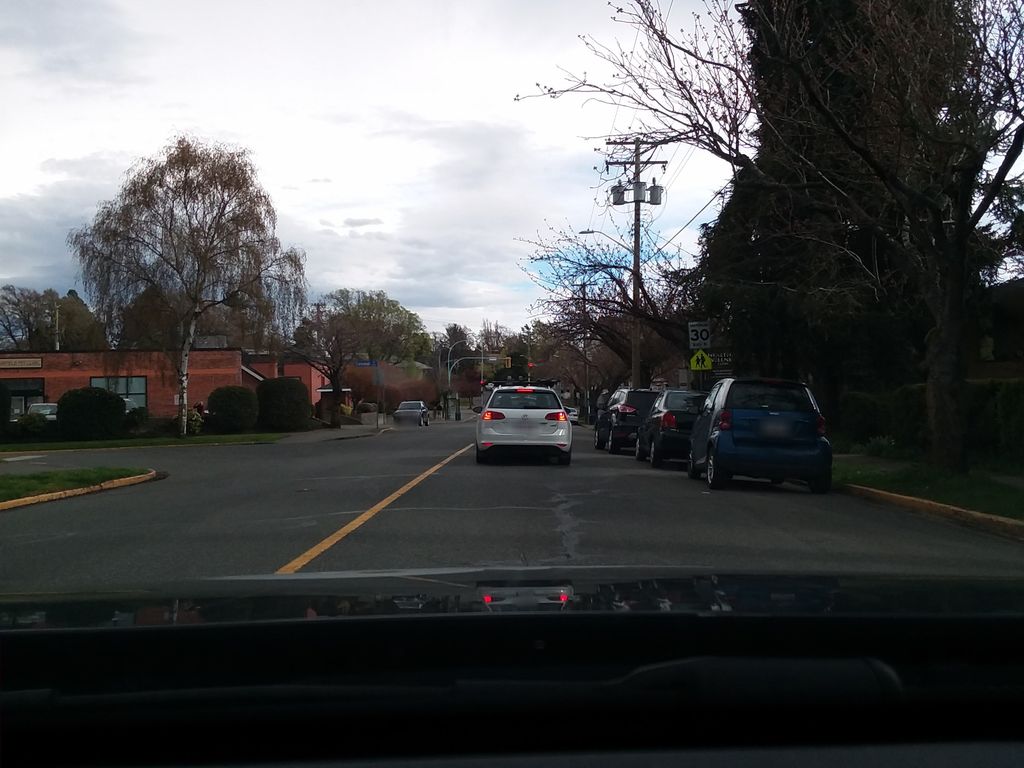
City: victoria